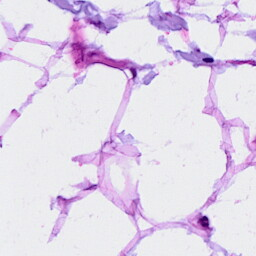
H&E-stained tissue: Breast